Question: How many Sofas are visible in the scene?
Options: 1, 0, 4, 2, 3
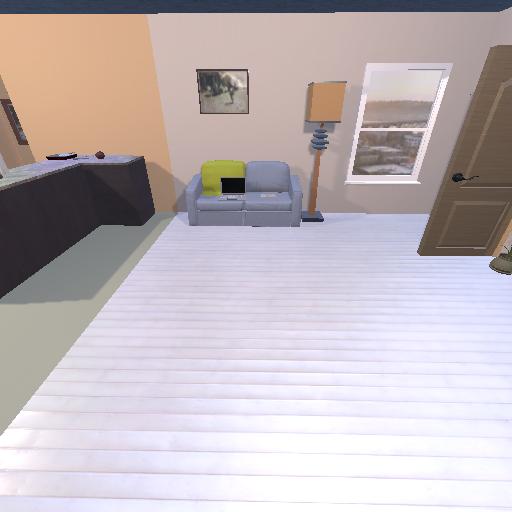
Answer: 1